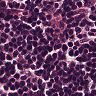
Metastatic tissue present: no